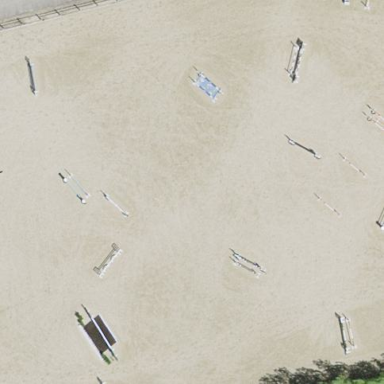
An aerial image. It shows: Equestrian pitch used for leisure and sports activities.